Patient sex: M
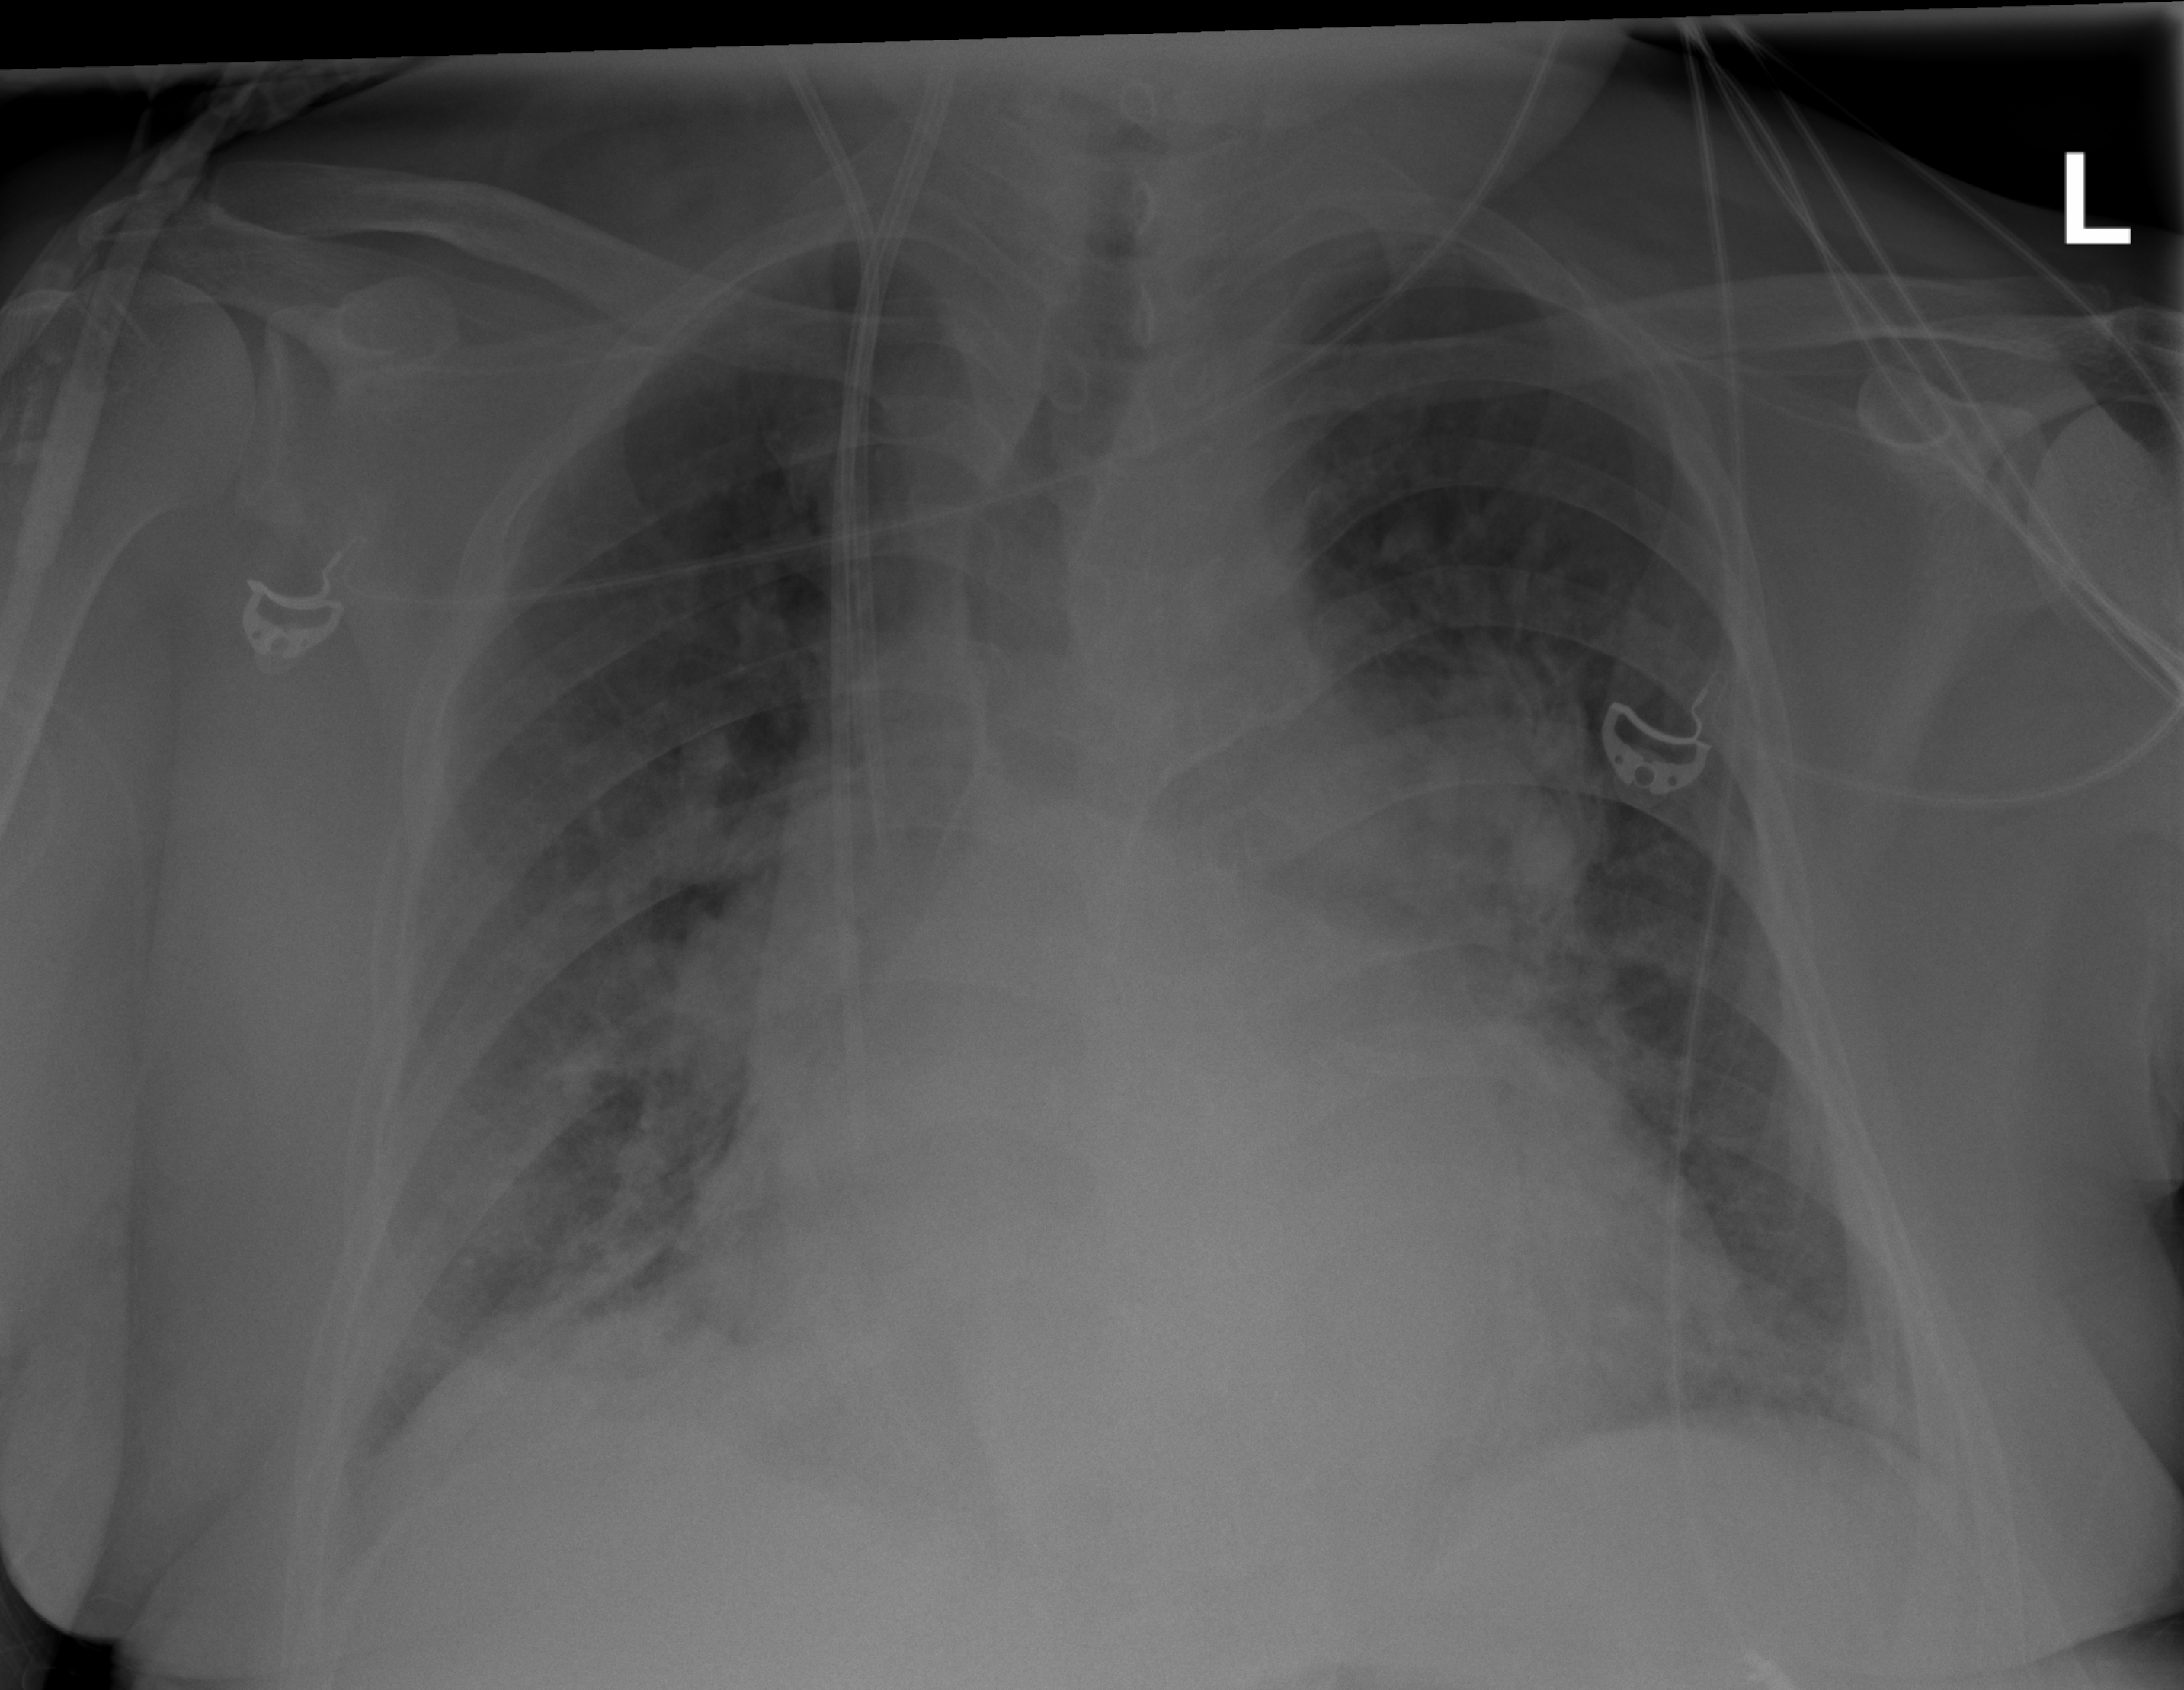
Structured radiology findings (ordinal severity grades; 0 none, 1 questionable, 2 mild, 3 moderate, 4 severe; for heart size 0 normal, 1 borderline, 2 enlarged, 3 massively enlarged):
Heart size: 3
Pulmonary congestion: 2
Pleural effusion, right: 0
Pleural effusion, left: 0
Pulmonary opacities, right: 3
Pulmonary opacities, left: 2
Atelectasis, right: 2
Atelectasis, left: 1